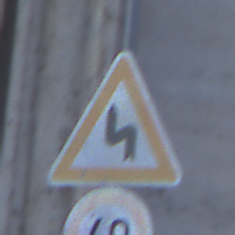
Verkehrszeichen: DoppelkurveZunaechstLinks
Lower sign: Geschwindigkeit40
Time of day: SunriseSunset
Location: Outdoor (Urban)
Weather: Clear
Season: NotSpecified
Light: Natural